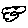
Label: cloud